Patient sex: M
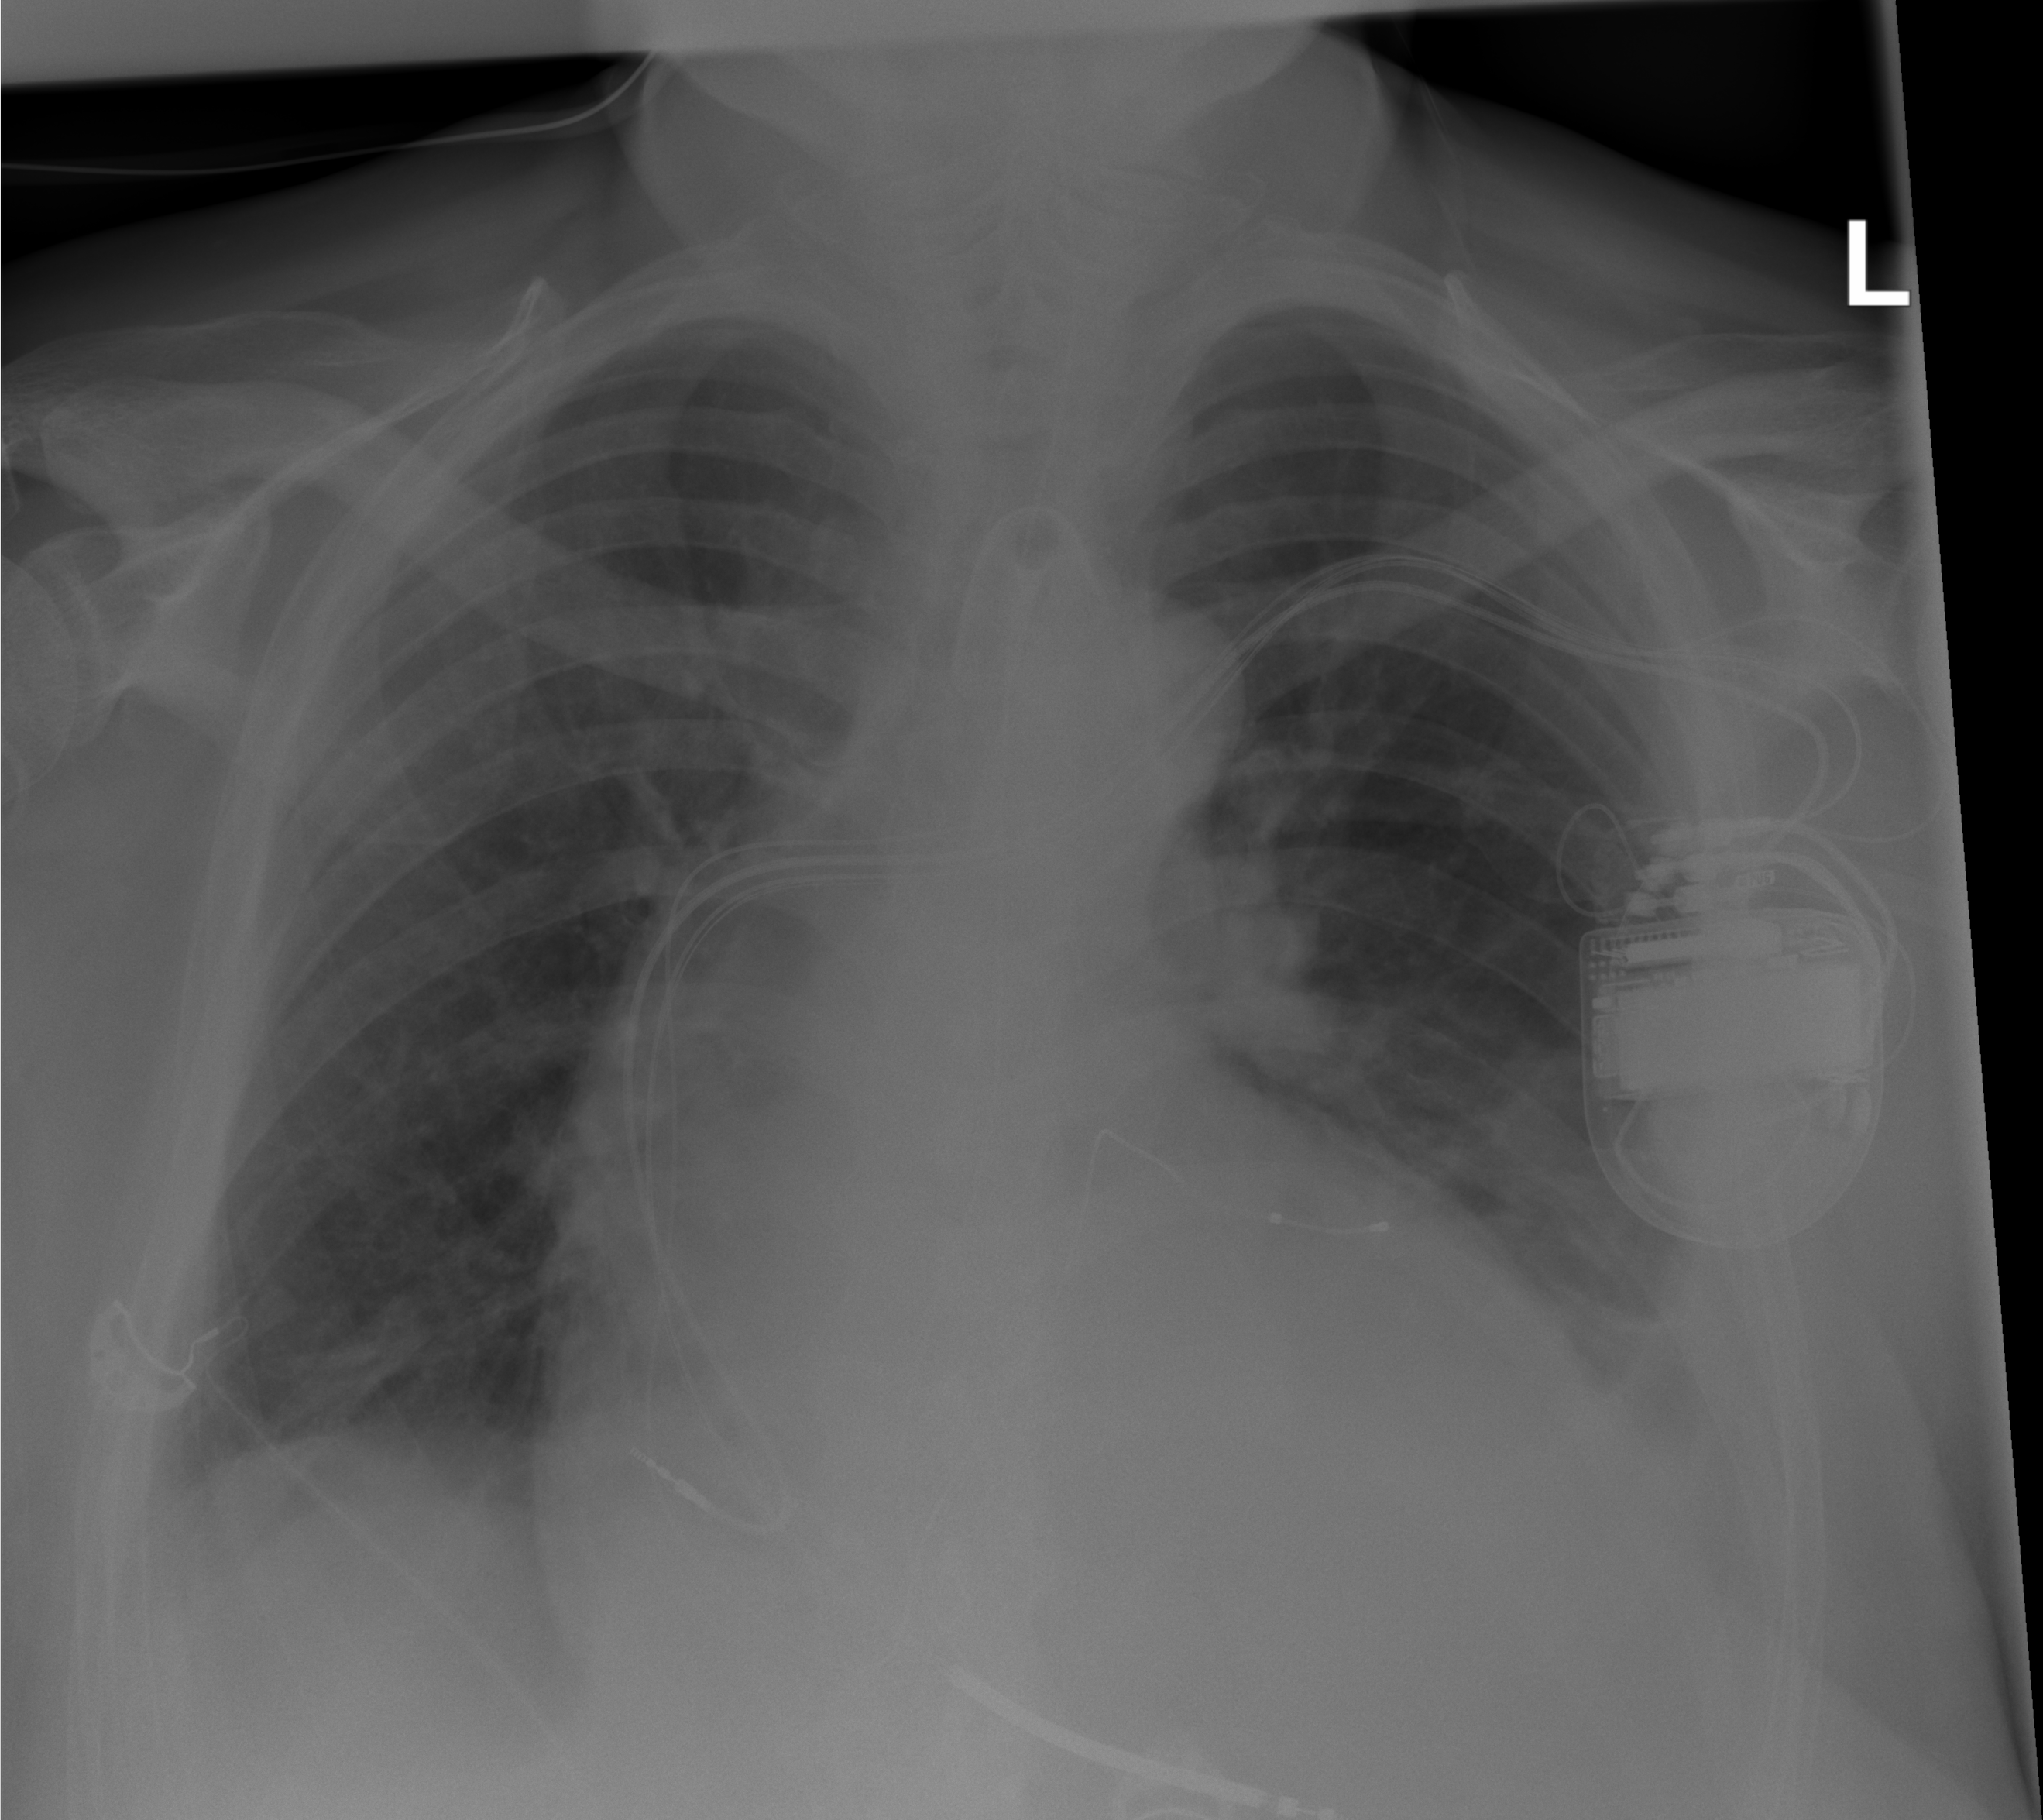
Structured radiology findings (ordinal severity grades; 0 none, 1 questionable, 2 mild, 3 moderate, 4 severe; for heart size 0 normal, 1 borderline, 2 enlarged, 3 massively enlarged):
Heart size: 2
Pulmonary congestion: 0
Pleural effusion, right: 0
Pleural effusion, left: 2
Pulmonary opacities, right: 0
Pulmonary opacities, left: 0
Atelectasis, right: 2
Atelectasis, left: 2